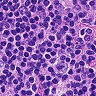
Metastatic tissue present: no